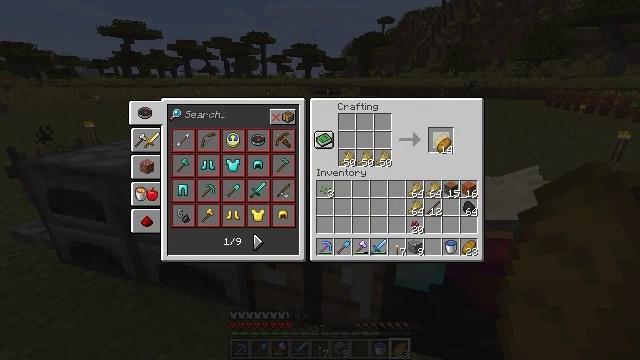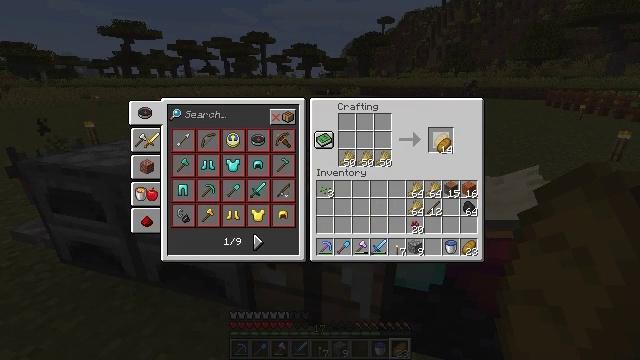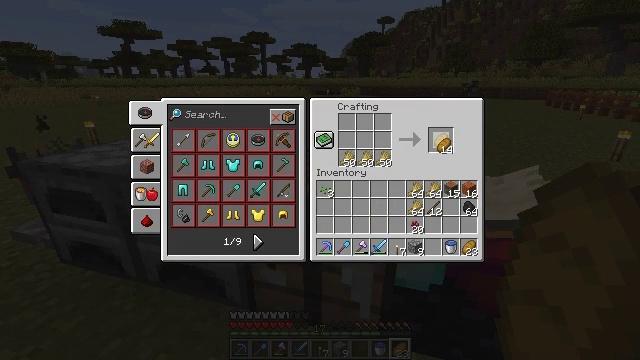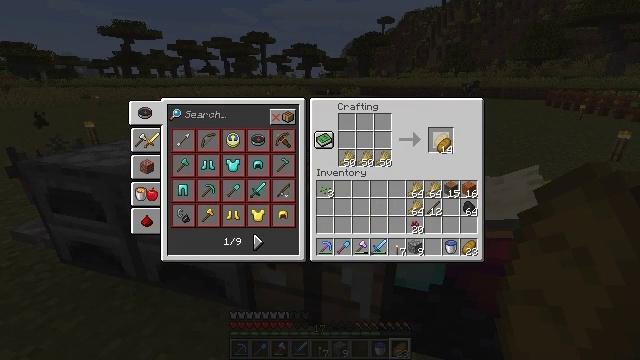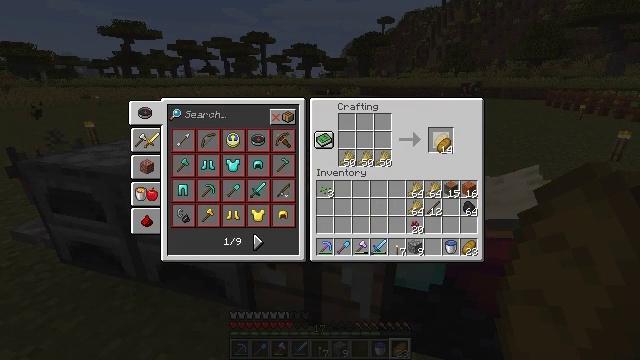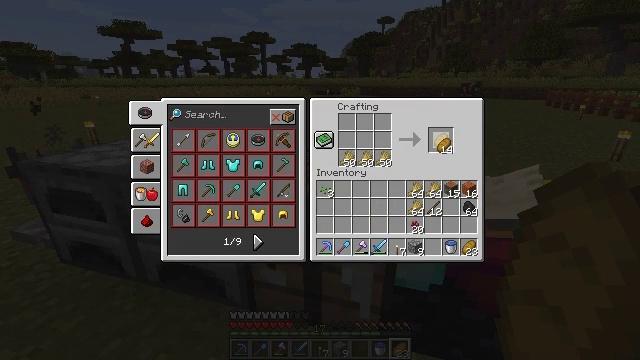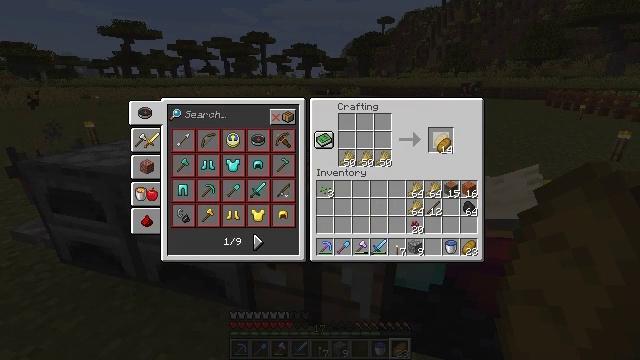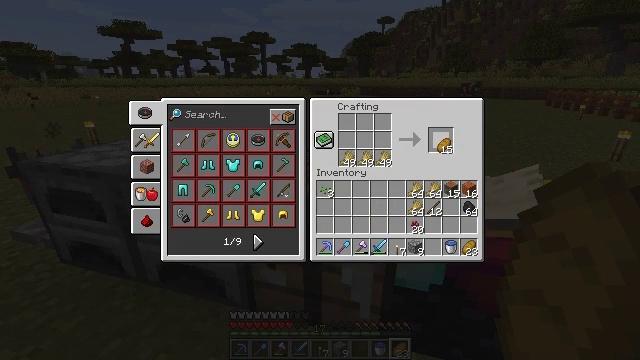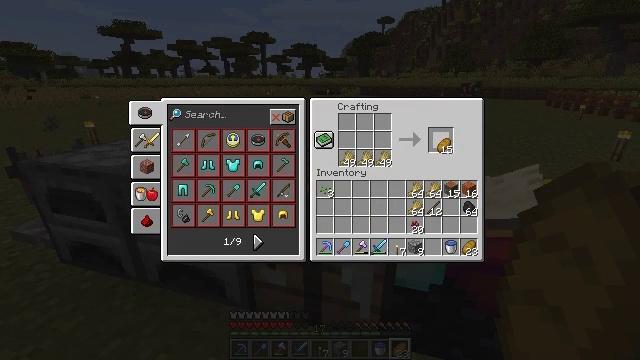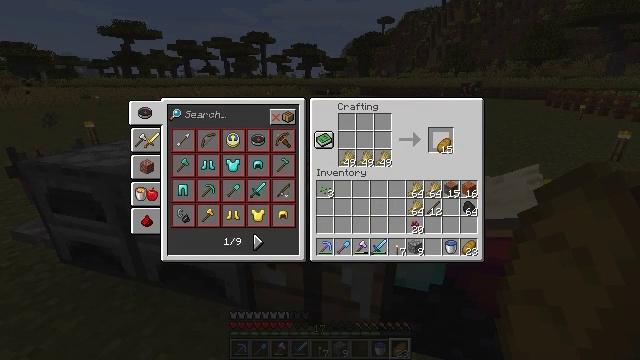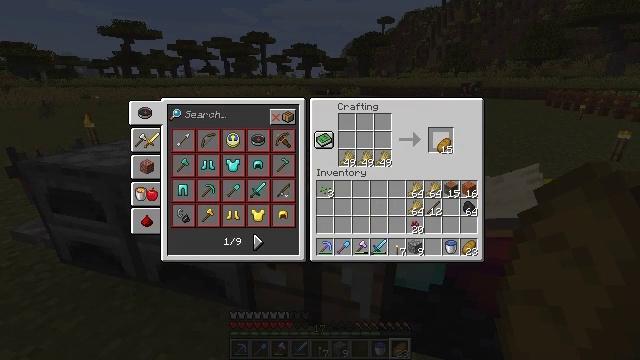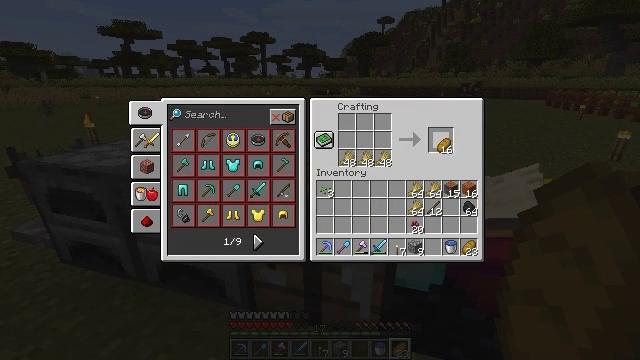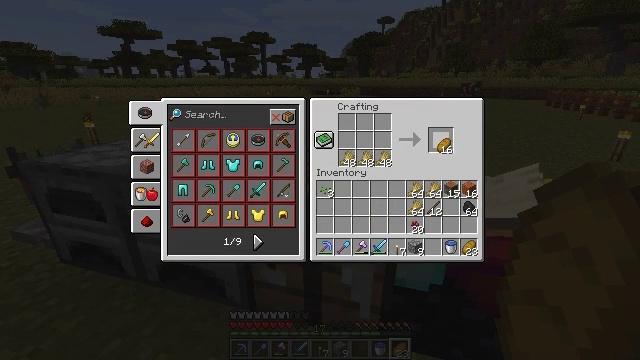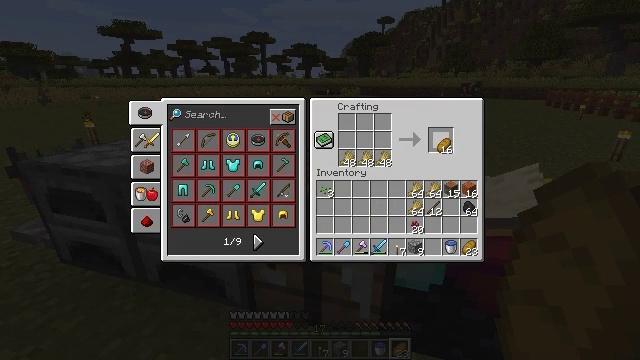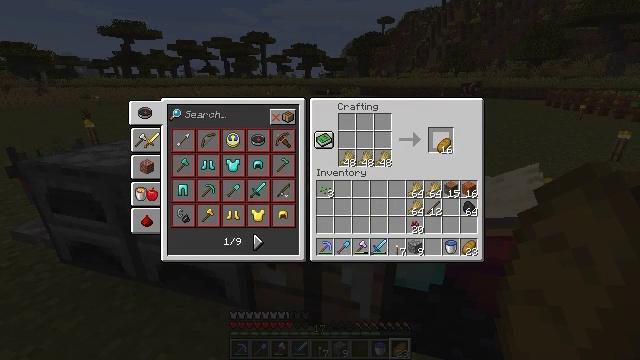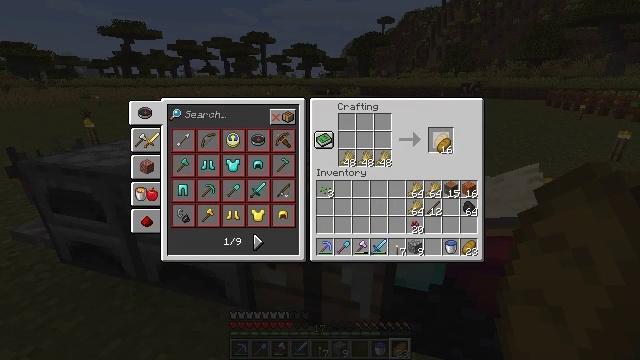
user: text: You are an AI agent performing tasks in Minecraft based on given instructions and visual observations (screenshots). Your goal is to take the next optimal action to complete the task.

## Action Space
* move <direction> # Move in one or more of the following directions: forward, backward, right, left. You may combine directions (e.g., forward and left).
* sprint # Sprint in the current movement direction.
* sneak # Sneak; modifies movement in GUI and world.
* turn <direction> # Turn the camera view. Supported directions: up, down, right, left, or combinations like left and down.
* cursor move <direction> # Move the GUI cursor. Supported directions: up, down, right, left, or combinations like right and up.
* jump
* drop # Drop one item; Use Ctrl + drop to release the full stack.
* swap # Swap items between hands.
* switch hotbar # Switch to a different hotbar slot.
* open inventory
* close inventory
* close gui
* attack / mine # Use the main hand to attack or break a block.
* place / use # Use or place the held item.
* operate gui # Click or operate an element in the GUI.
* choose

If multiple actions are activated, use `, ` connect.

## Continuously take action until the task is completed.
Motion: motion action
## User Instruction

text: Turn wheat into bread at the crafting table.
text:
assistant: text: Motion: operate gui
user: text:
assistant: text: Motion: operate gui
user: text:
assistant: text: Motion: operate gui
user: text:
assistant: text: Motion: operate gui
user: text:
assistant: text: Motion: operate gui
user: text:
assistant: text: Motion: operate gui
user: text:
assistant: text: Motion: no_op
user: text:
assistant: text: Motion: operate gui
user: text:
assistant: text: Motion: operate gui
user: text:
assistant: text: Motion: operate gui
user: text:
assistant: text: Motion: no_op
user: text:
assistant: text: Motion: operate gui
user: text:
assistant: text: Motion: operate gui
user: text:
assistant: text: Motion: no_op
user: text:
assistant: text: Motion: operate gui
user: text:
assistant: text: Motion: operate gui
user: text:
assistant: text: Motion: operate gui
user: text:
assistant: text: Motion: operate gui
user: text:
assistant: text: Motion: operate gui
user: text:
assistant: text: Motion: operate gui
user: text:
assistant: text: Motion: no_op
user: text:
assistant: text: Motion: operate gui
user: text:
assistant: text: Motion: operate gui
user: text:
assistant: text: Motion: operate gui
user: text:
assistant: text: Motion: operate gui
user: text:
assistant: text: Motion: operate gui
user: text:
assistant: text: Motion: operate gui
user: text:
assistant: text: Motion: no_op
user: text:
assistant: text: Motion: operate gui
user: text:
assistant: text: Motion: operate gui